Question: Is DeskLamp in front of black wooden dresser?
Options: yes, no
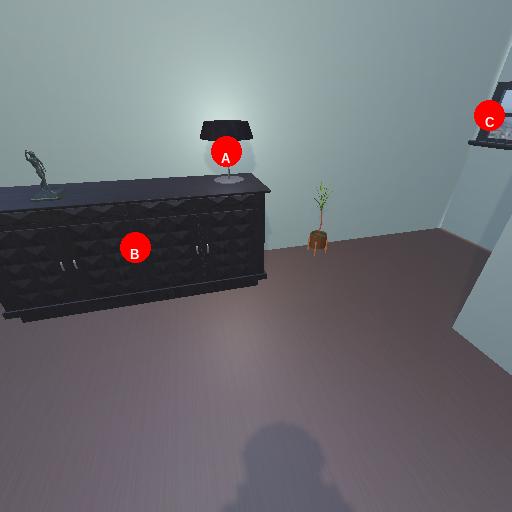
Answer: yes